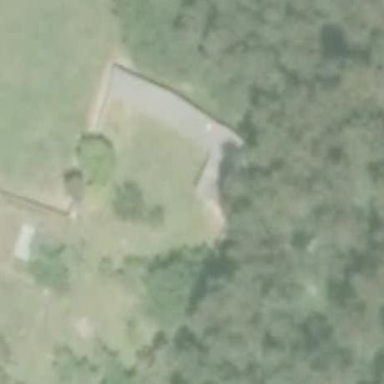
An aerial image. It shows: Shed building.